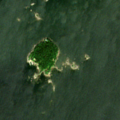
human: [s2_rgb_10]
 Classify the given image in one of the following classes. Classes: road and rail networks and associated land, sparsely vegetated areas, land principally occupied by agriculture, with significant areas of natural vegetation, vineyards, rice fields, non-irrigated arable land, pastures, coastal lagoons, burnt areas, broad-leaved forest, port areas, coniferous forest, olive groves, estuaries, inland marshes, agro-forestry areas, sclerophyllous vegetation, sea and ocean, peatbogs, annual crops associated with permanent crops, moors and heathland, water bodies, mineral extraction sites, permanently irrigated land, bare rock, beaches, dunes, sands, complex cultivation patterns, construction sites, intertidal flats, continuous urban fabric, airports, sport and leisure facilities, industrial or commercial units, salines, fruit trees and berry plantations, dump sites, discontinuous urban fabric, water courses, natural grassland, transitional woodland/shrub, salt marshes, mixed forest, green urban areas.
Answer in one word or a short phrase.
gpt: sea and ocean